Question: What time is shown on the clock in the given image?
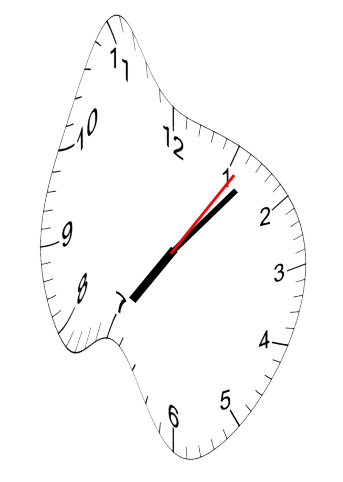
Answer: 07:07:06